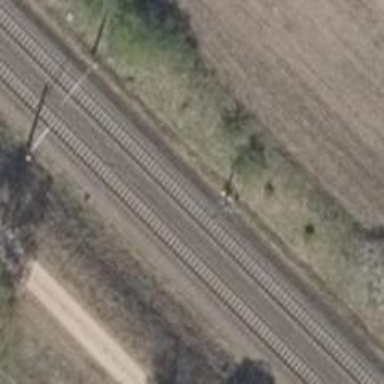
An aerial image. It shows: Railway signal.